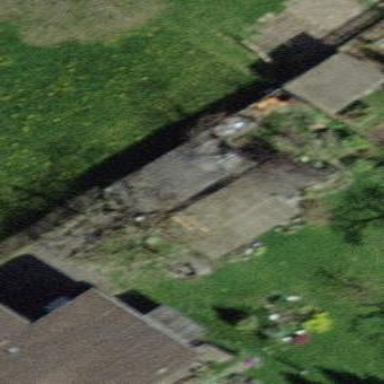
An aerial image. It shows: Garage building.